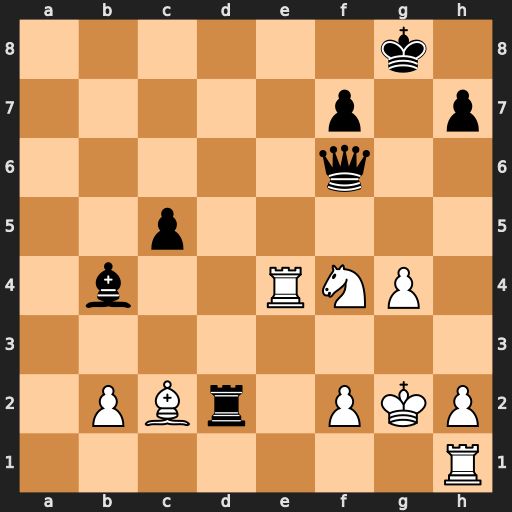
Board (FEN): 6k1/5p1p/5q2/2p5/1b2RNP1/8/1PBr1PKP/7R
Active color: w
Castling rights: -
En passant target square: -
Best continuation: Re8+ Kg7 Nh5+ Kh6 Nxf6